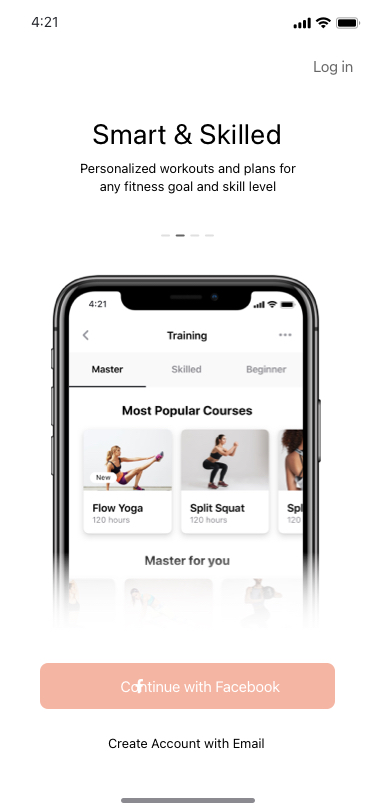
Text in this UI design:
Create Account with Email
Personalized workouts and plans for any fitness goal and skill level
Smart & Skilled
Log in